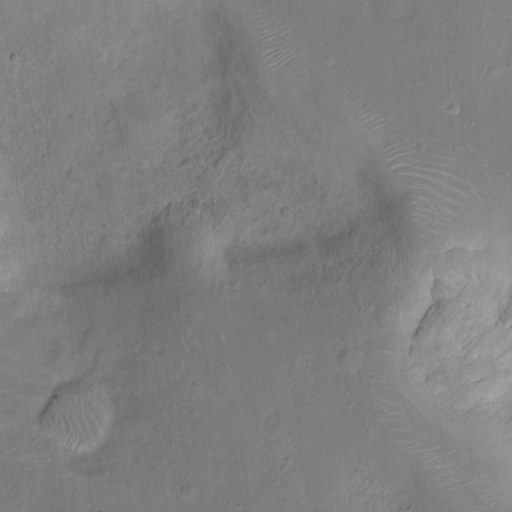
Classes present: Background